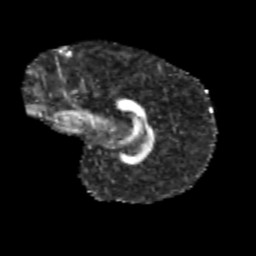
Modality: FA
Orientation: sagittal
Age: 12
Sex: male
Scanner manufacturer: siemens
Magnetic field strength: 3 T
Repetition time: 3.8 s
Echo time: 0.07 s